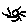
Label: sun